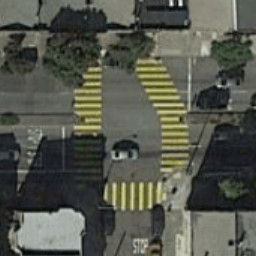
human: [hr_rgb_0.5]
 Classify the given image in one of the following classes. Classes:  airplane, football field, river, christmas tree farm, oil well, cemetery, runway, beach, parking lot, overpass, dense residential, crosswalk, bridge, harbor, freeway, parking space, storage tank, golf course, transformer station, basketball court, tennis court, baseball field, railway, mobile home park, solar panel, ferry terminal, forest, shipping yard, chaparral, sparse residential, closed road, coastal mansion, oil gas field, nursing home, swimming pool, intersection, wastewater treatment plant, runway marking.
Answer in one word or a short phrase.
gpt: crosswalk